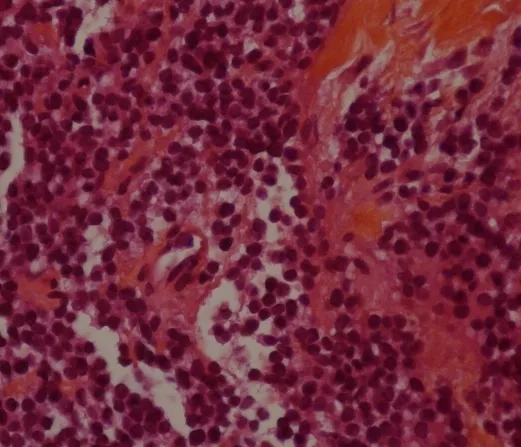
Histological examination (HES, X 400): small round tumor cells with scanty cytoplasm in a rare fibrous stroma. The nuclei are large and hyperchromatic.
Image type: pathology (h&e)